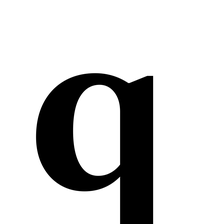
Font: LibreCaslonText_Bold